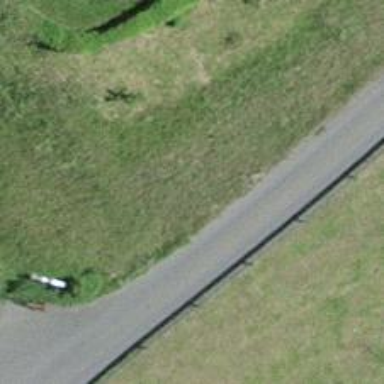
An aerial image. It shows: Bus stop along the road.